Question: The system I'm currently working on involves the creation of binary decision trees. Lots of them. Some of them are stored in XML format so they can be analyzed manually if needed.
The tree structure is basically nested <NODE> tags. Each node may also have a few child tags defining the properties of the node.
What I would like to do is display the trees graphically. Vertically or horizontally does not matter but I would like to use a geometrically tree-shaped layout e.g. like this:

...rather than the layout commonly used in file system browsers, which isn't the best way to display binary trees.
Is there a .NET based library or, alternatively, a stand-alone tool which does this well?
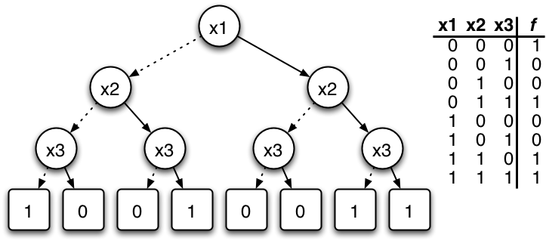
Answer: Have you looked at <URL>